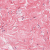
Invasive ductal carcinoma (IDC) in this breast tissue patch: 0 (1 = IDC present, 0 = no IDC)